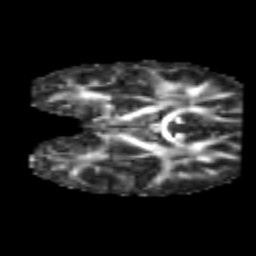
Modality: FA
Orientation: coronal
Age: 6
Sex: male
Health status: healthy